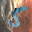
Label: 5